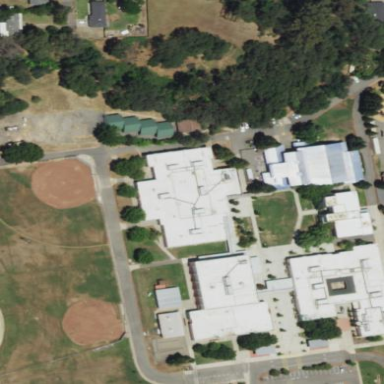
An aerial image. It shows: School building.